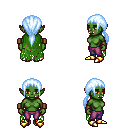
a pixel art fantasy rpg character, female body template, orc, green skin, green tattered cape, magenta pants, white cyan ponytail hairstyle, leather bracers, gold boots, four views (front, back, left, right), 2x2 character sprite sheet, small pixel art, hard edges, no anti-aliasing